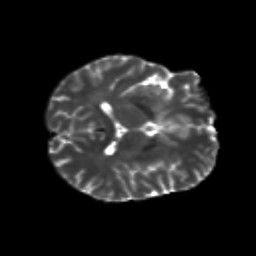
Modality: T2w
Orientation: axial
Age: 30
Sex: female
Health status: healthy
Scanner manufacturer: siemens
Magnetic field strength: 3 T
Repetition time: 8.6 s
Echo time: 0.095 s